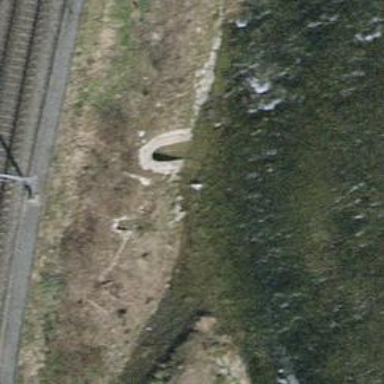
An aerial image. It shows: Culvert tunnel.